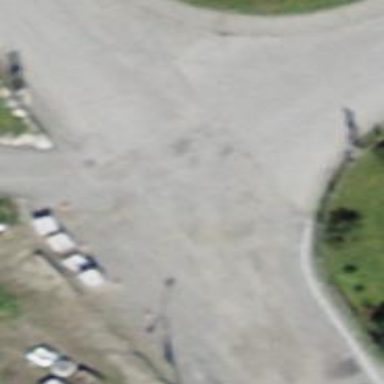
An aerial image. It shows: Bus stop with platform for public transport.